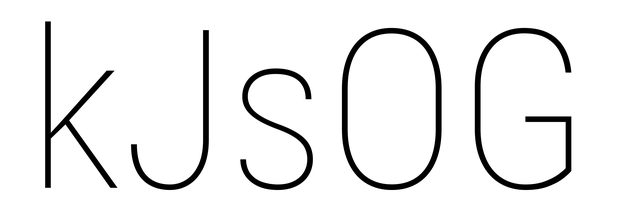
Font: Roboto_Condensed_Thin